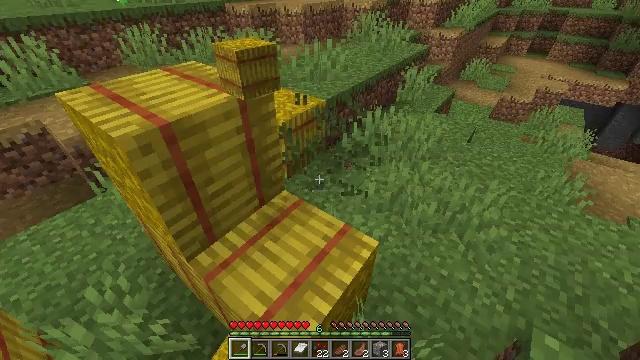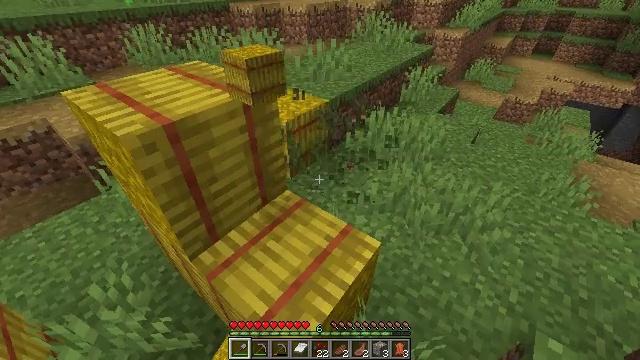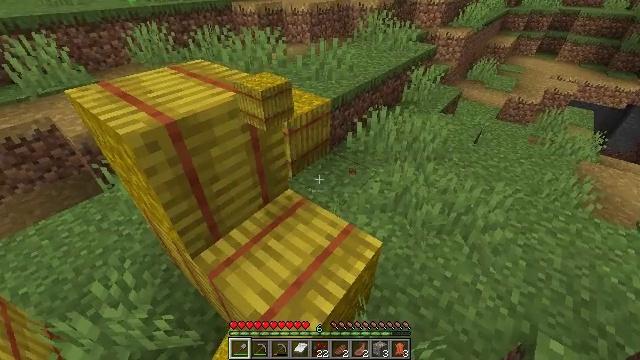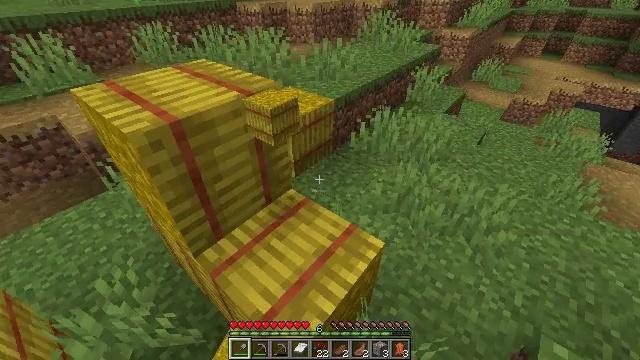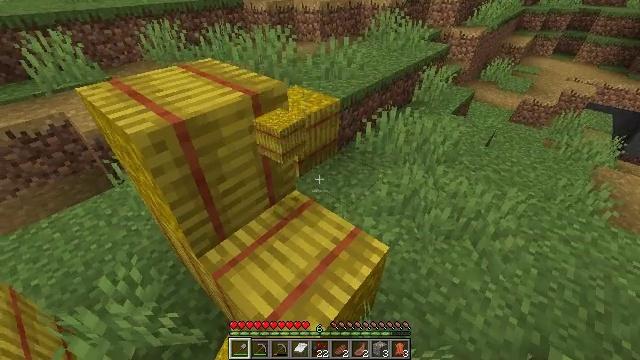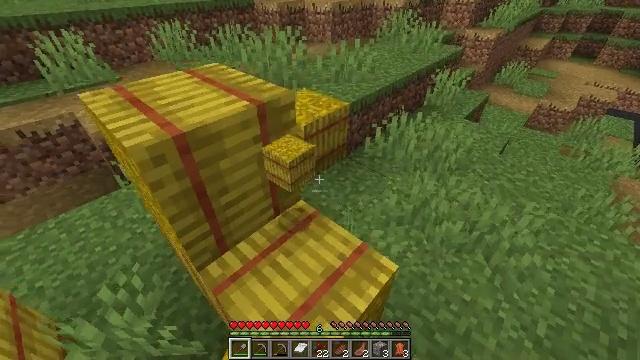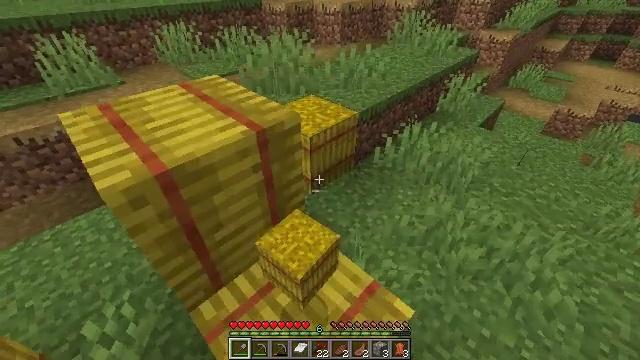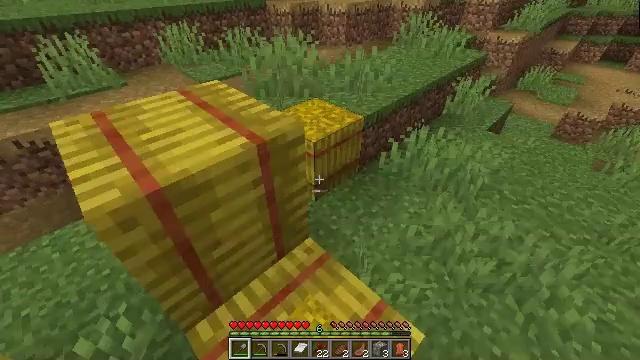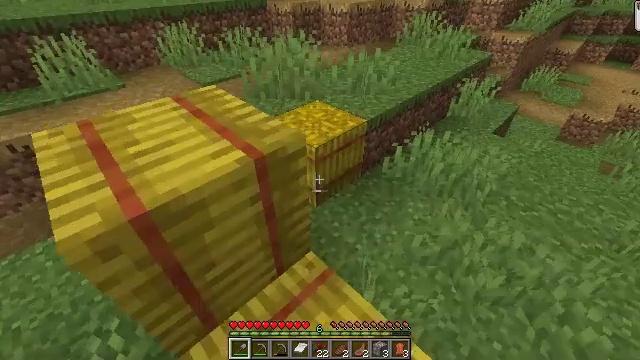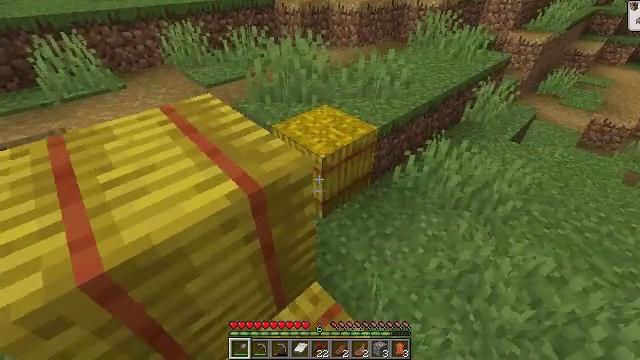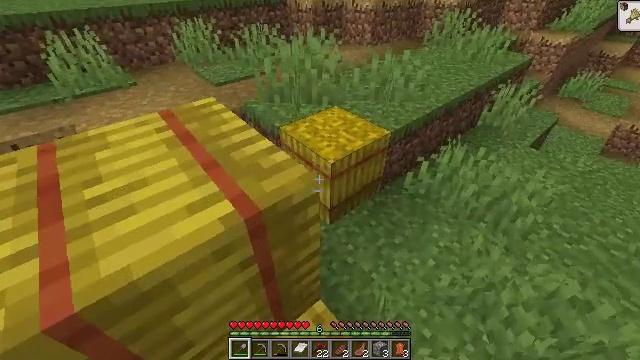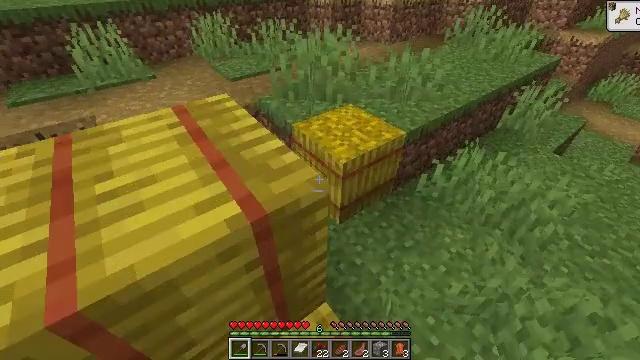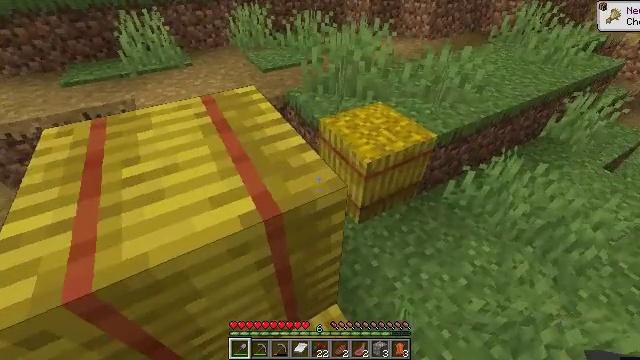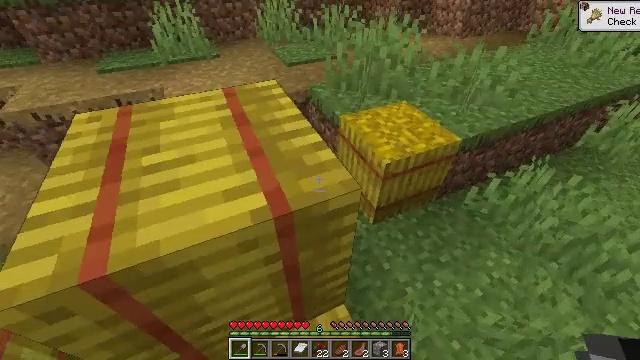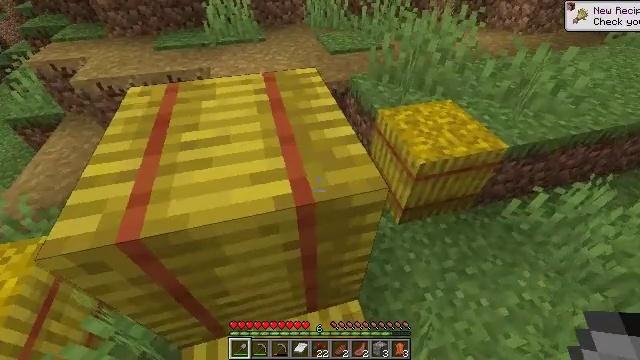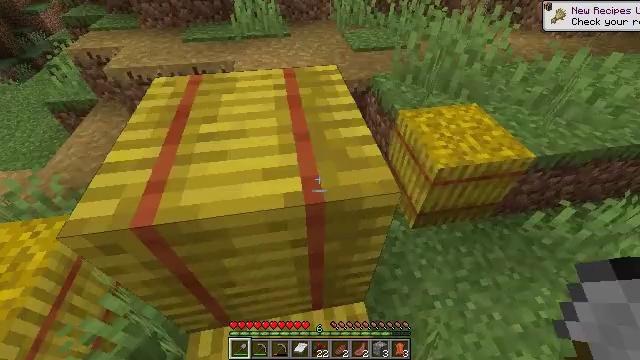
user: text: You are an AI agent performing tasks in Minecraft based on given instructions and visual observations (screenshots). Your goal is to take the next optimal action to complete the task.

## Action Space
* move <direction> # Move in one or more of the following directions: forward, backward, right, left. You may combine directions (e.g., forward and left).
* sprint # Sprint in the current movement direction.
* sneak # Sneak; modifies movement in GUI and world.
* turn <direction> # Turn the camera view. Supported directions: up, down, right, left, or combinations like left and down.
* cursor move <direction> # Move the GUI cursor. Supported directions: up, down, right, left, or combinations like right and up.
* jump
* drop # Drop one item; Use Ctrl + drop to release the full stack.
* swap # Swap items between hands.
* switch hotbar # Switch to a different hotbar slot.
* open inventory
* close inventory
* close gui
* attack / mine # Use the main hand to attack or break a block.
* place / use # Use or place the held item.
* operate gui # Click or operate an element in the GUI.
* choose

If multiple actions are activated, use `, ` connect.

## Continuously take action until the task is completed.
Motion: motion action
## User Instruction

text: Mine a hay block from the field.
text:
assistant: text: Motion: no_op
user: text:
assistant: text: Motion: no_op
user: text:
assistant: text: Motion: no_op
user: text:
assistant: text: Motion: move forward, turn left
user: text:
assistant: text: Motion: move forward, turn left
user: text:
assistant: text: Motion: move forward, turn left
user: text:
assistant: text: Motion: move forward
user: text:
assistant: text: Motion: move forward
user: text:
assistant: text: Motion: move forward, turn left
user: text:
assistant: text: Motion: turn left
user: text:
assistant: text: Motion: turn left
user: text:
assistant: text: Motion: turn left and down
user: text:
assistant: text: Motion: turn left
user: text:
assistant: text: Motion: turn left and down
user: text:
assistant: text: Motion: turn left
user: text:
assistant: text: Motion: turn left and down
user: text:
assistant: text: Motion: turn left
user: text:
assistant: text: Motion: turn left
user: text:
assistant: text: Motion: turn left
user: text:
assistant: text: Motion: attack / mine
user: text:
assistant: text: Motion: attack / mine
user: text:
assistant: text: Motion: attack / mine
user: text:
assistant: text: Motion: attack / mine
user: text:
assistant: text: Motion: attack / mine
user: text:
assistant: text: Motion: attack / mine
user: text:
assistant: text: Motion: attack / mine
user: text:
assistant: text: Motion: attack / mine
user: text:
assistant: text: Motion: attack / mine
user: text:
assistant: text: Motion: attack / mine
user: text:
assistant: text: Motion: attack / mine